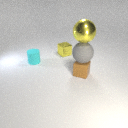
small cyan rubber cylinder to the left of small yellow metal cube